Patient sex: M
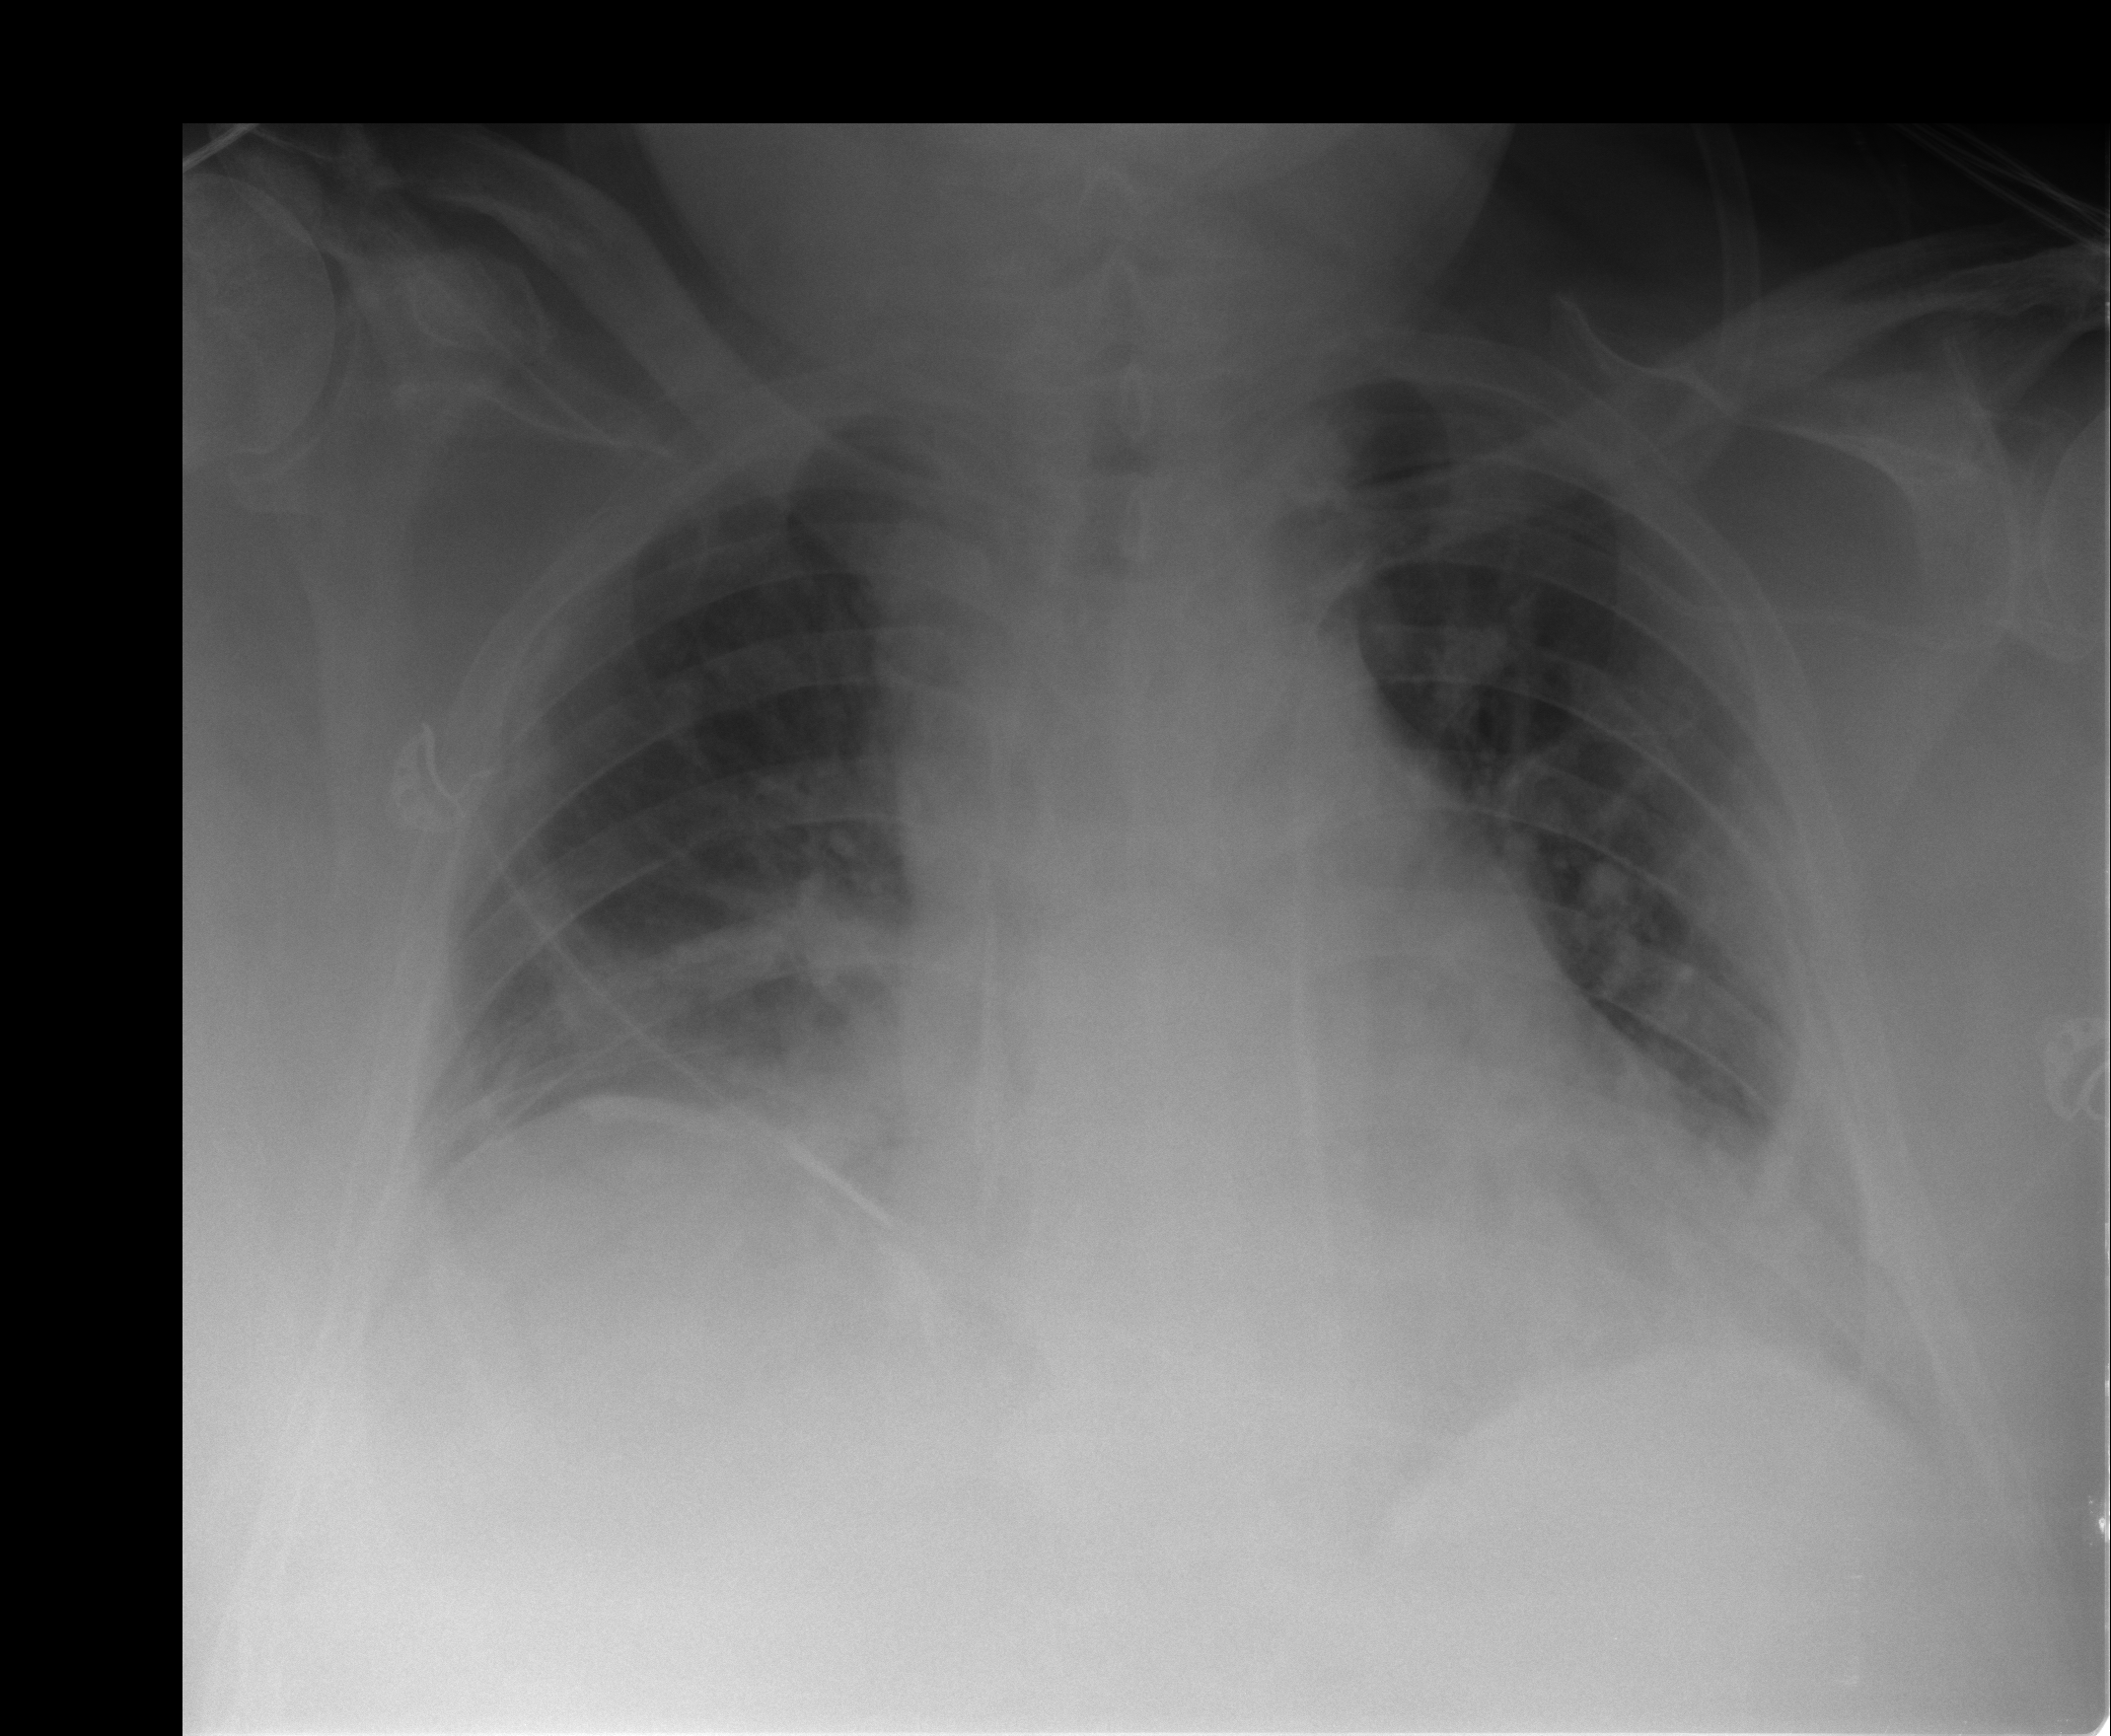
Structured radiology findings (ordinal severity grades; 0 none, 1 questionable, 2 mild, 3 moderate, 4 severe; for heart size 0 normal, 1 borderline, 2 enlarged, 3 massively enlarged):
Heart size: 2
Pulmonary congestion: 2
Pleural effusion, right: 1
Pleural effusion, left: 0
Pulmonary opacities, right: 1
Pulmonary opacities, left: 0
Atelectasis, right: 2
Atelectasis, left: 2